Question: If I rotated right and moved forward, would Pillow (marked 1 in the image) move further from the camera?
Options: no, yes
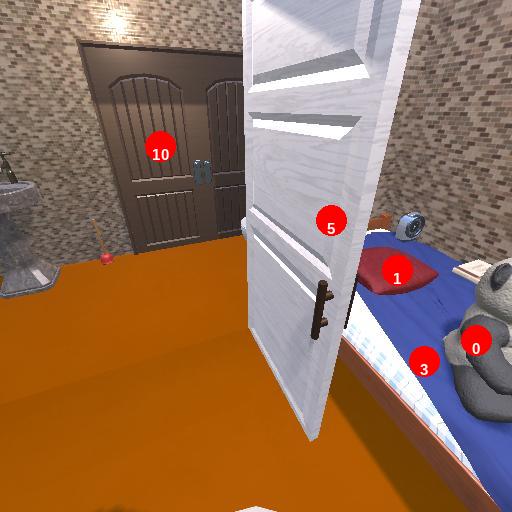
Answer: no